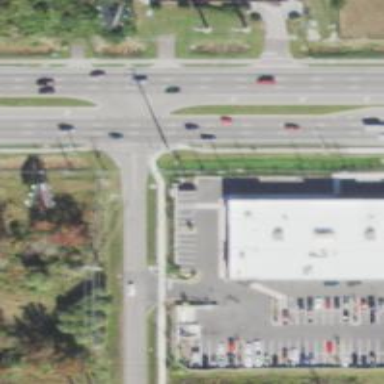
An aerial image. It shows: Uncontrolled road crossing.